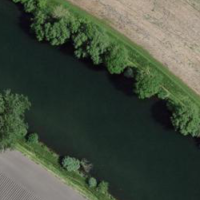
EUNIS habitat code: 15
Species observed at this site:
Corvus corone
Cygnus olor
Ardea alba
Milvus milvus
Anser anser
Buteo buteo